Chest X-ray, AP view. Patient: 73 years old, sex F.
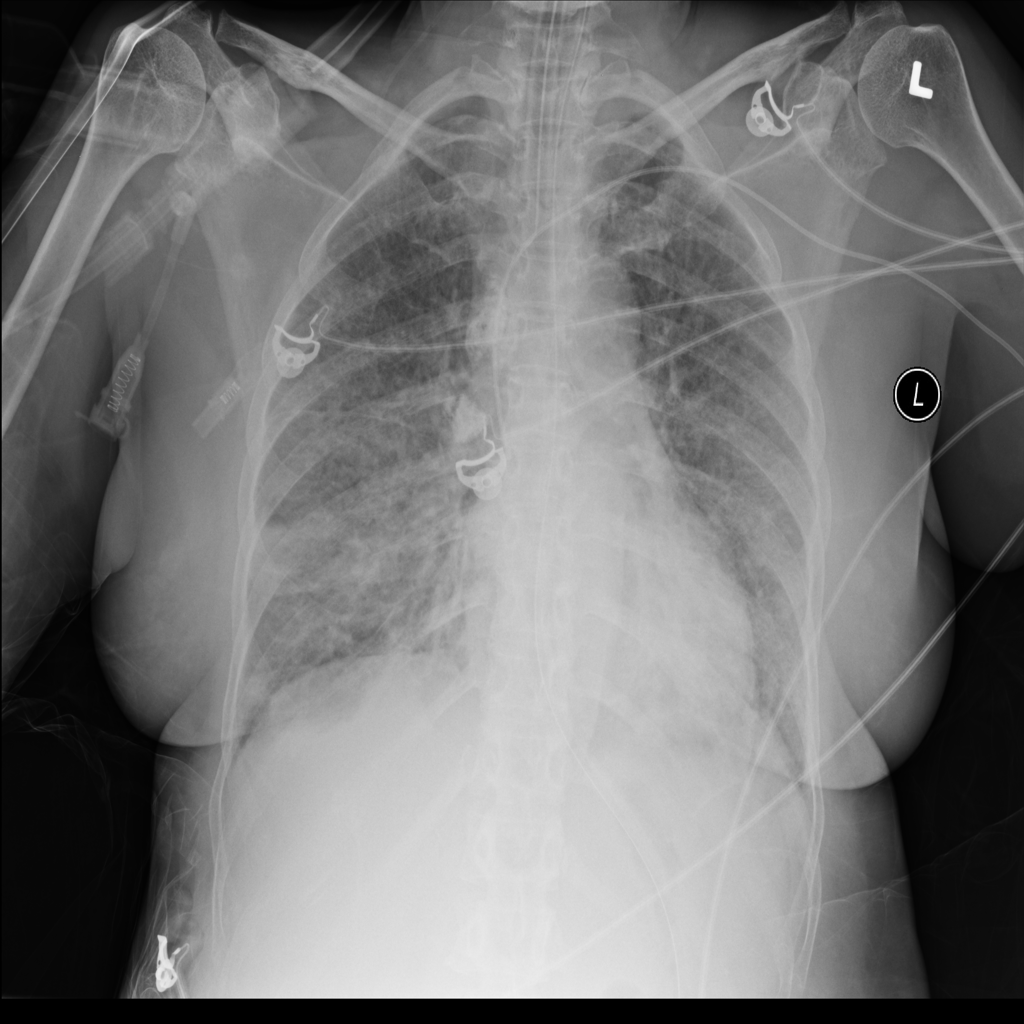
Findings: Infiltration